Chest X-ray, PA view. Patient: 41 years old, sex F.
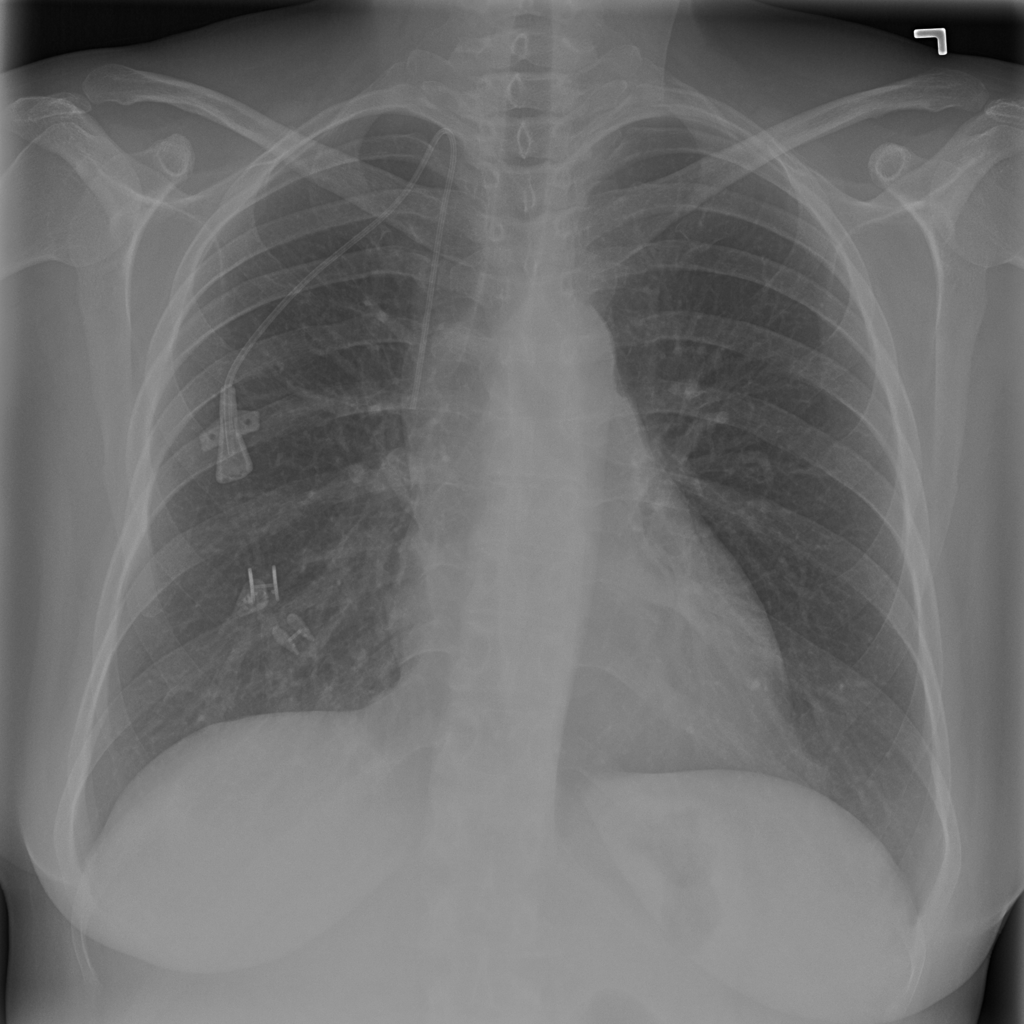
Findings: No Finding